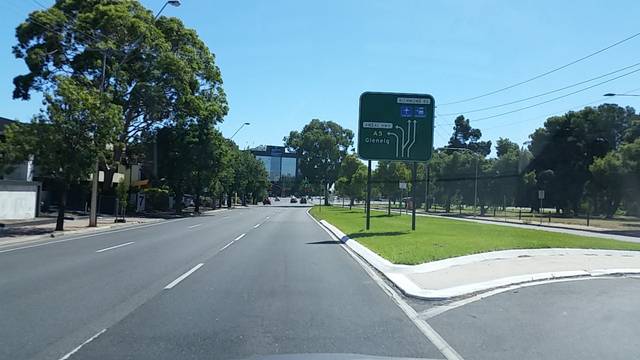
Region: Australia
Coordinates: -34.942, 138.586